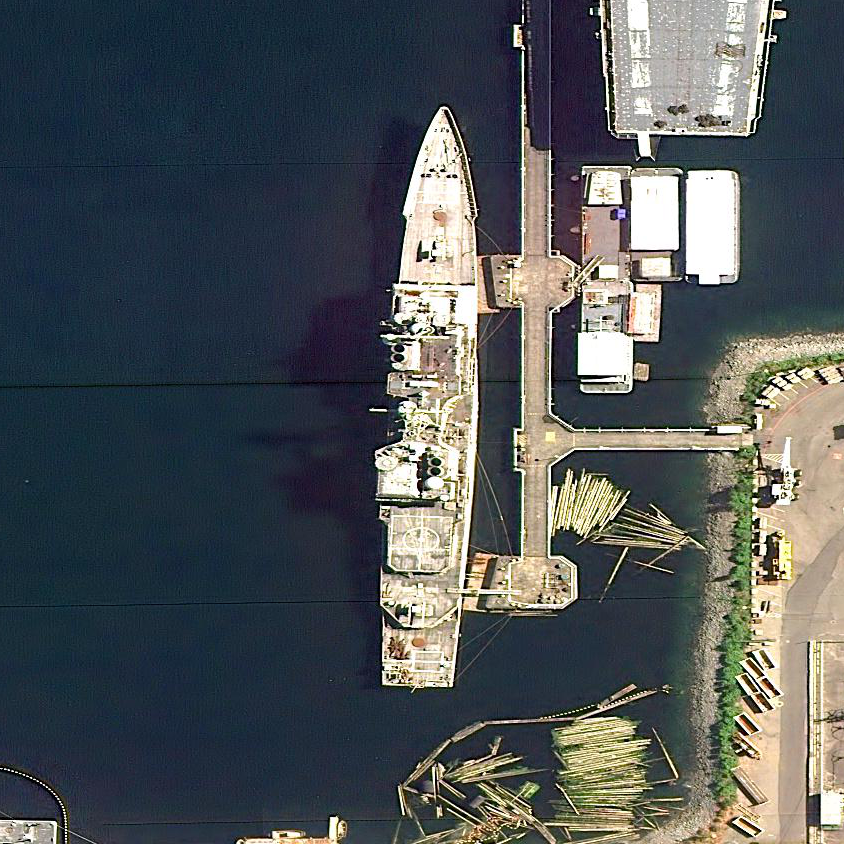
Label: cruiser